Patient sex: M
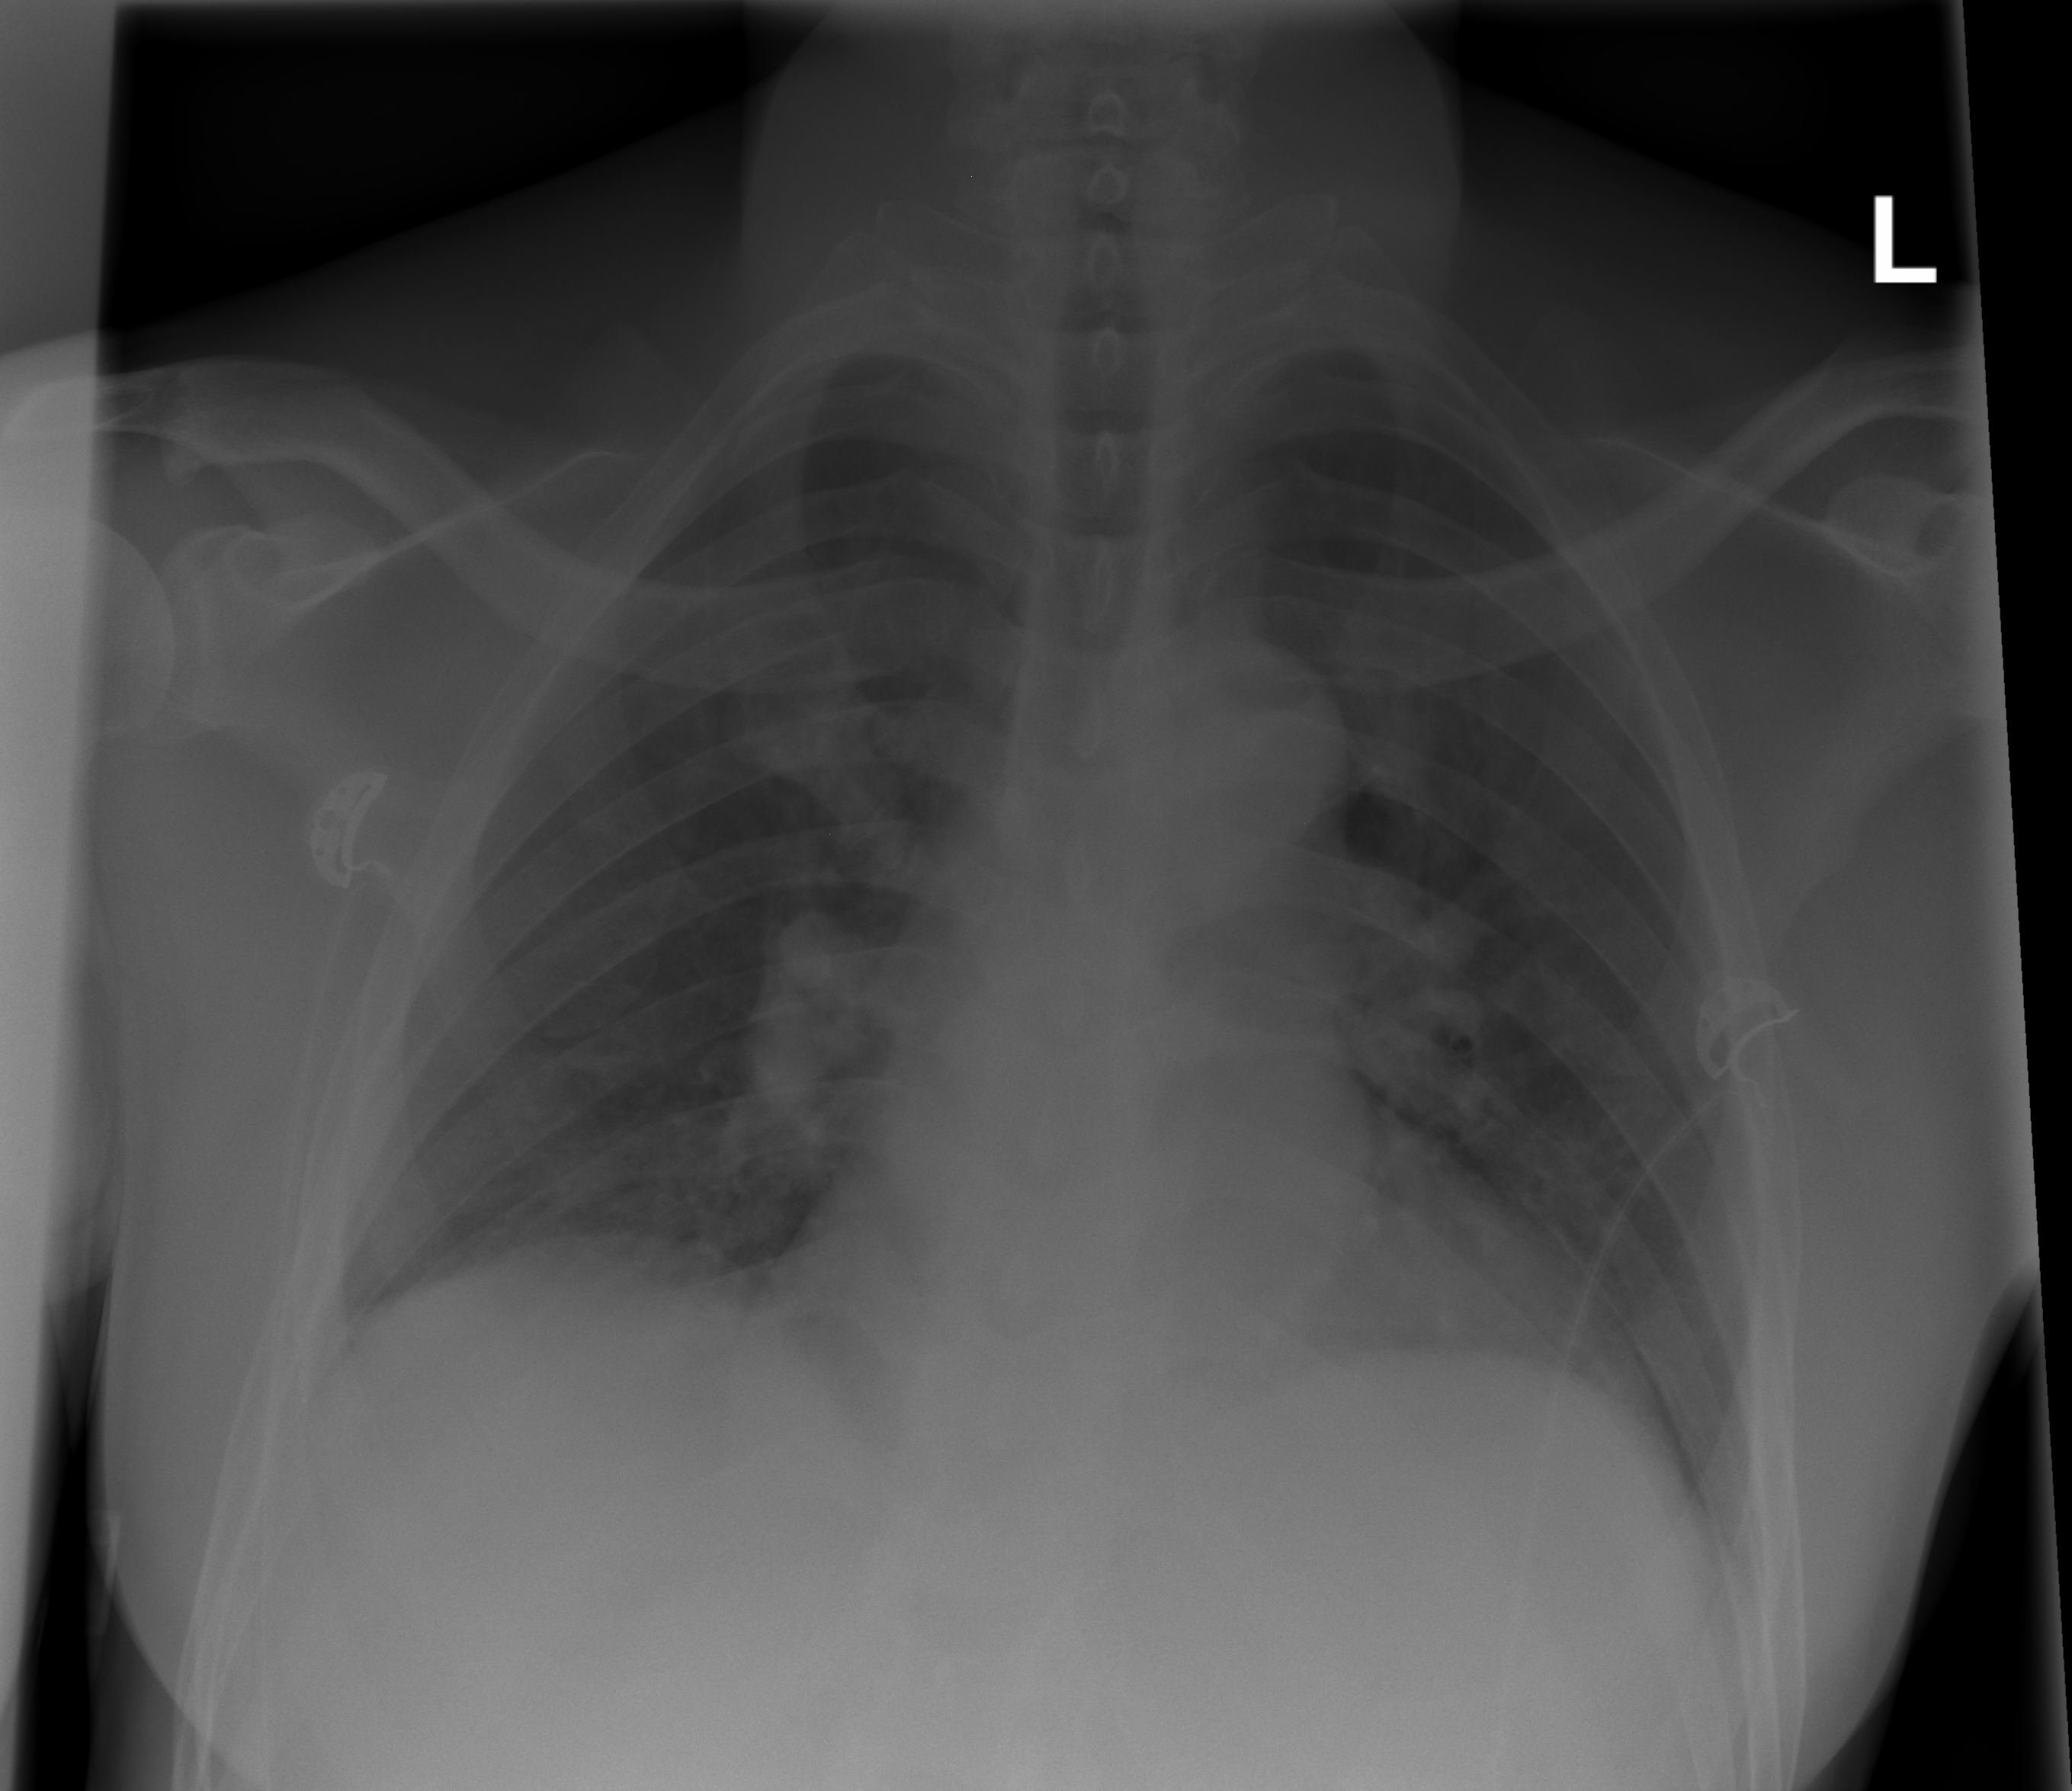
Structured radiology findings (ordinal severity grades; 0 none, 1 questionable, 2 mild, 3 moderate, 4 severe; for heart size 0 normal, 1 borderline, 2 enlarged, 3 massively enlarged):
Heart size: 2
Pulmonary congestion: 0
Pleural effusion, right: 0
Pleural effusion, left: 0
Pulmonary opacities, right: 2
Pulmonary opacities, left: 2
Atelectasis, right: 0
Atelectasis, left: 0